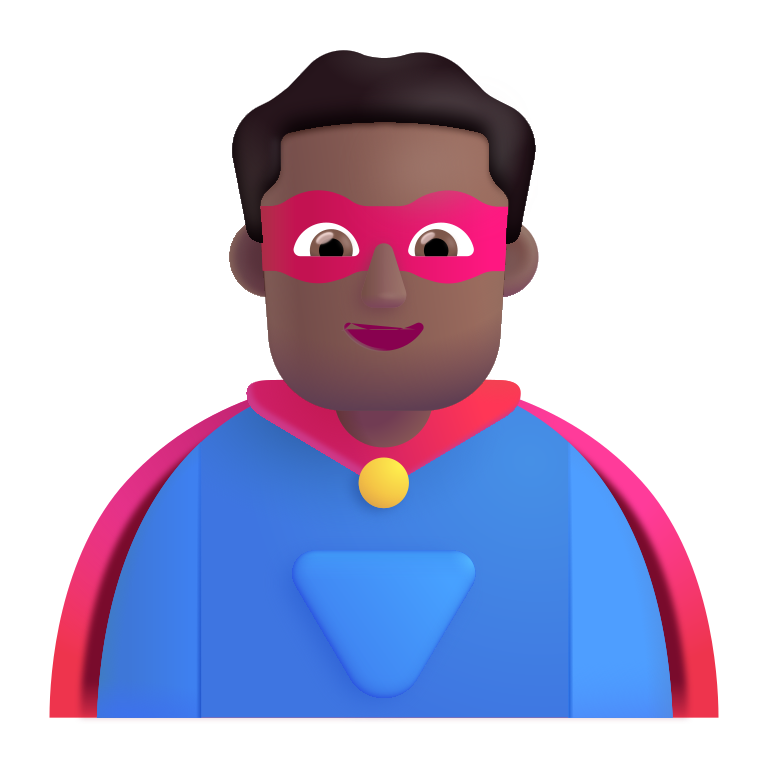
man superhero color  dark